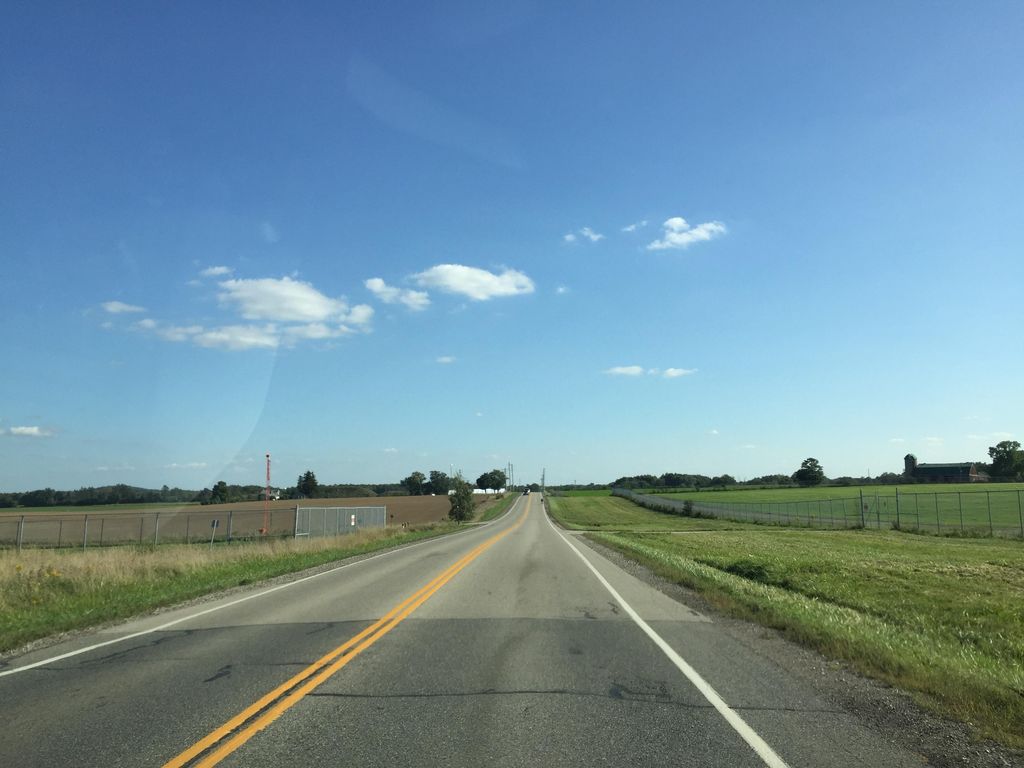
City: kitchener-waterloo